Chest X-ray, PA view. Patient: 37 years old, sex F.
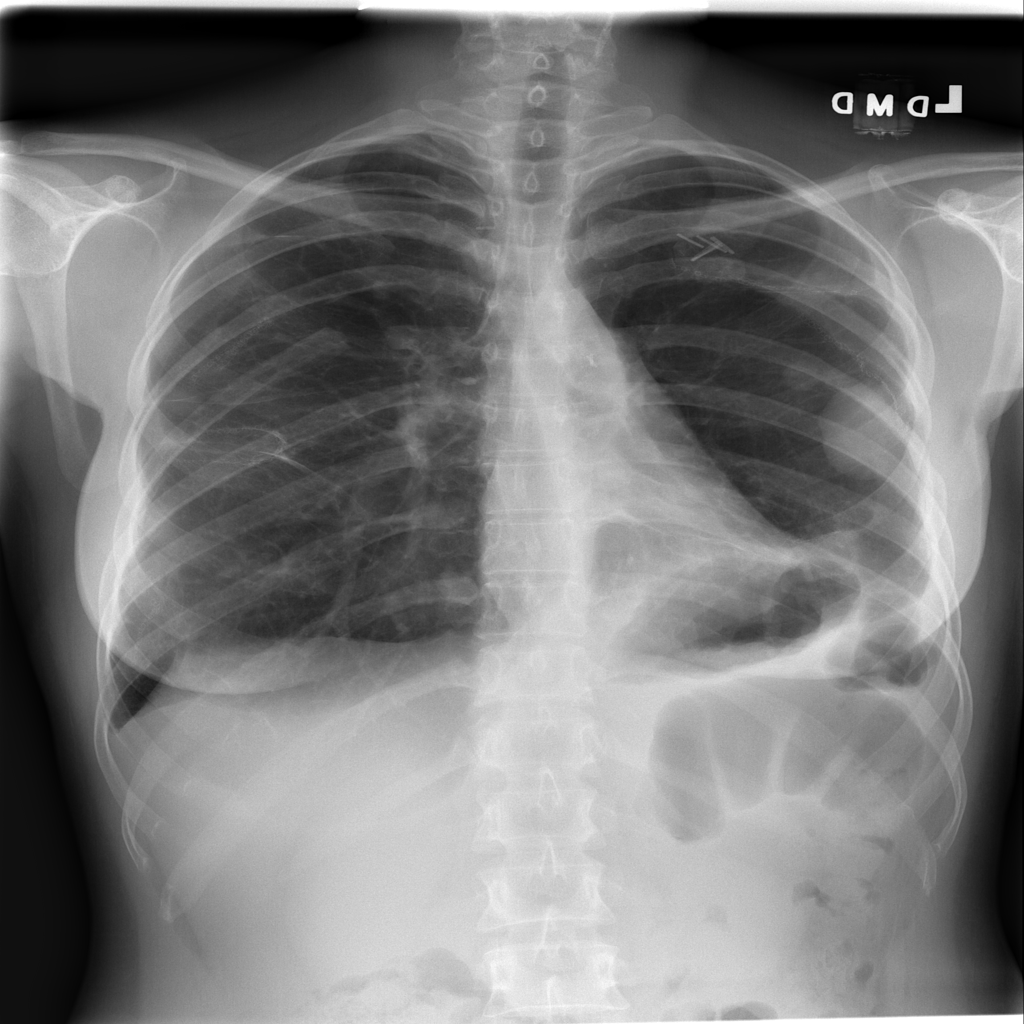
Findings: Nodule